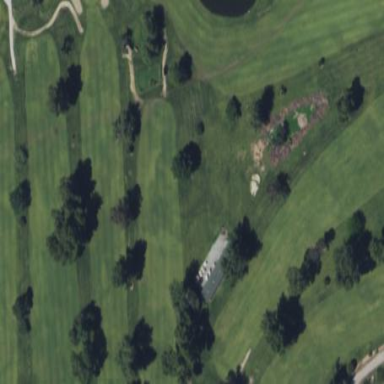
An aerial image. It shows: Golf course surrounded by greenery.